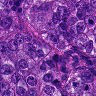
Metastatic tissue present: yes